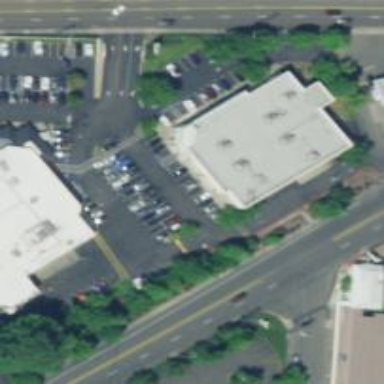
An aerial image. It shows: Parking space.